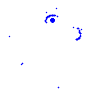
Particle: electron